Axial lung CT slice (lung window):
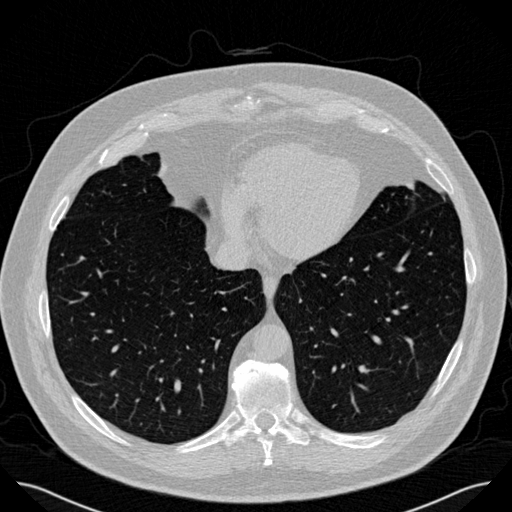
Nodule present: no